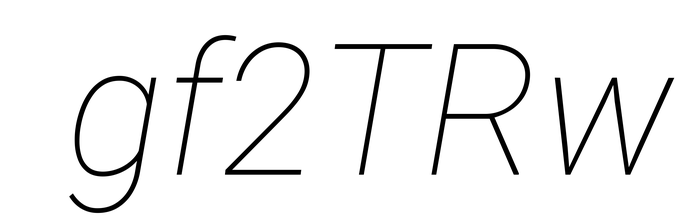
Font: Roboto-Italic_Thin_Italic